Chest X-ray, AP view. Patient: 43 years old, sex M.
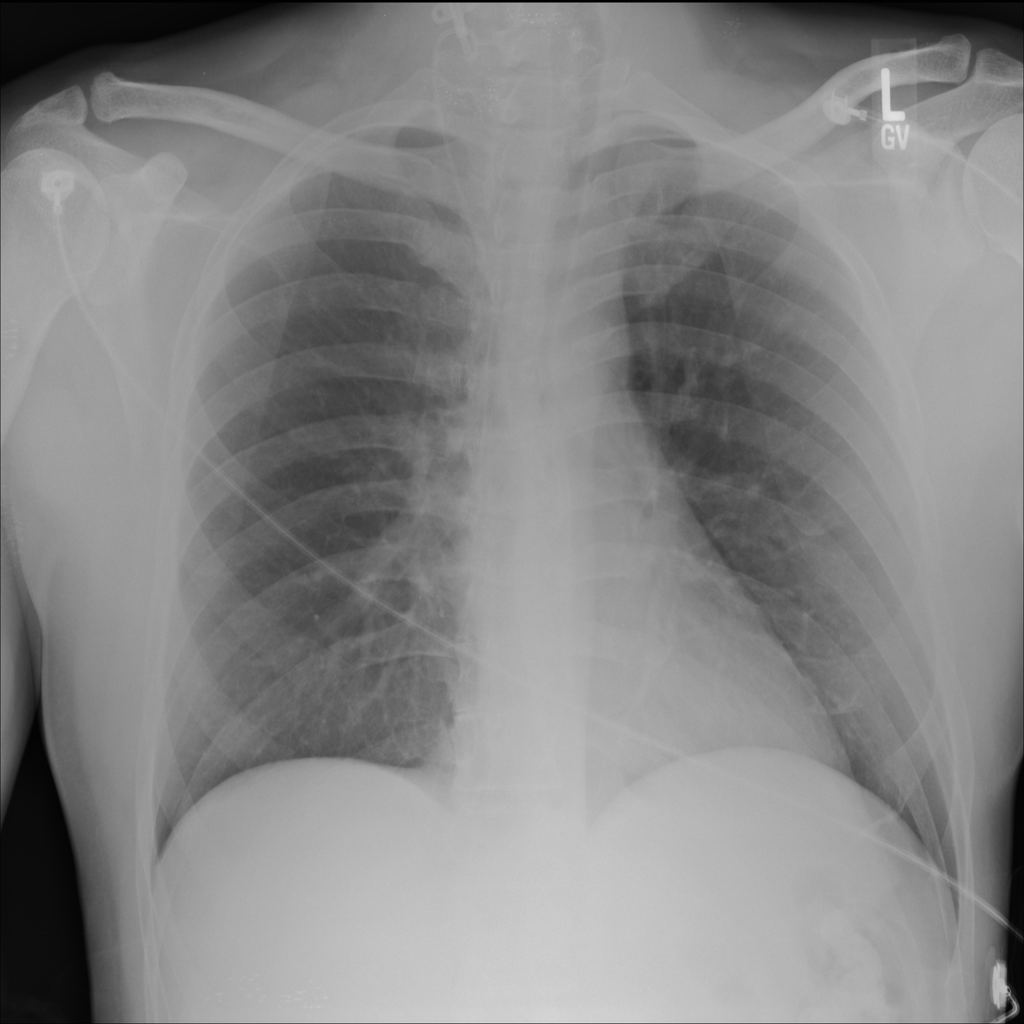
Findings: No Finding